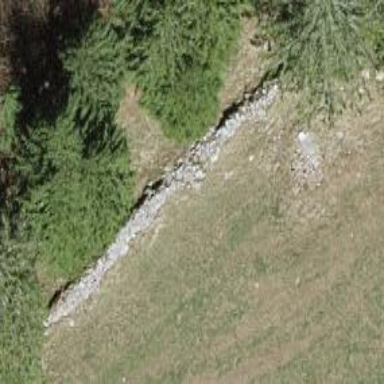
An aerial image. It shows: Wall barrier.